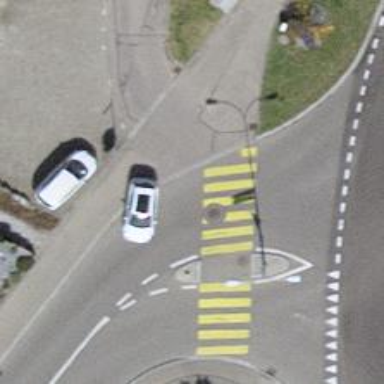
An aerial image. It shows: Kerb serving as barrier.